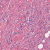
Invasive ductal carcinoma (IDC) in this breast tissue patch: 1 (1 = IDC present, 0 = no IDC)